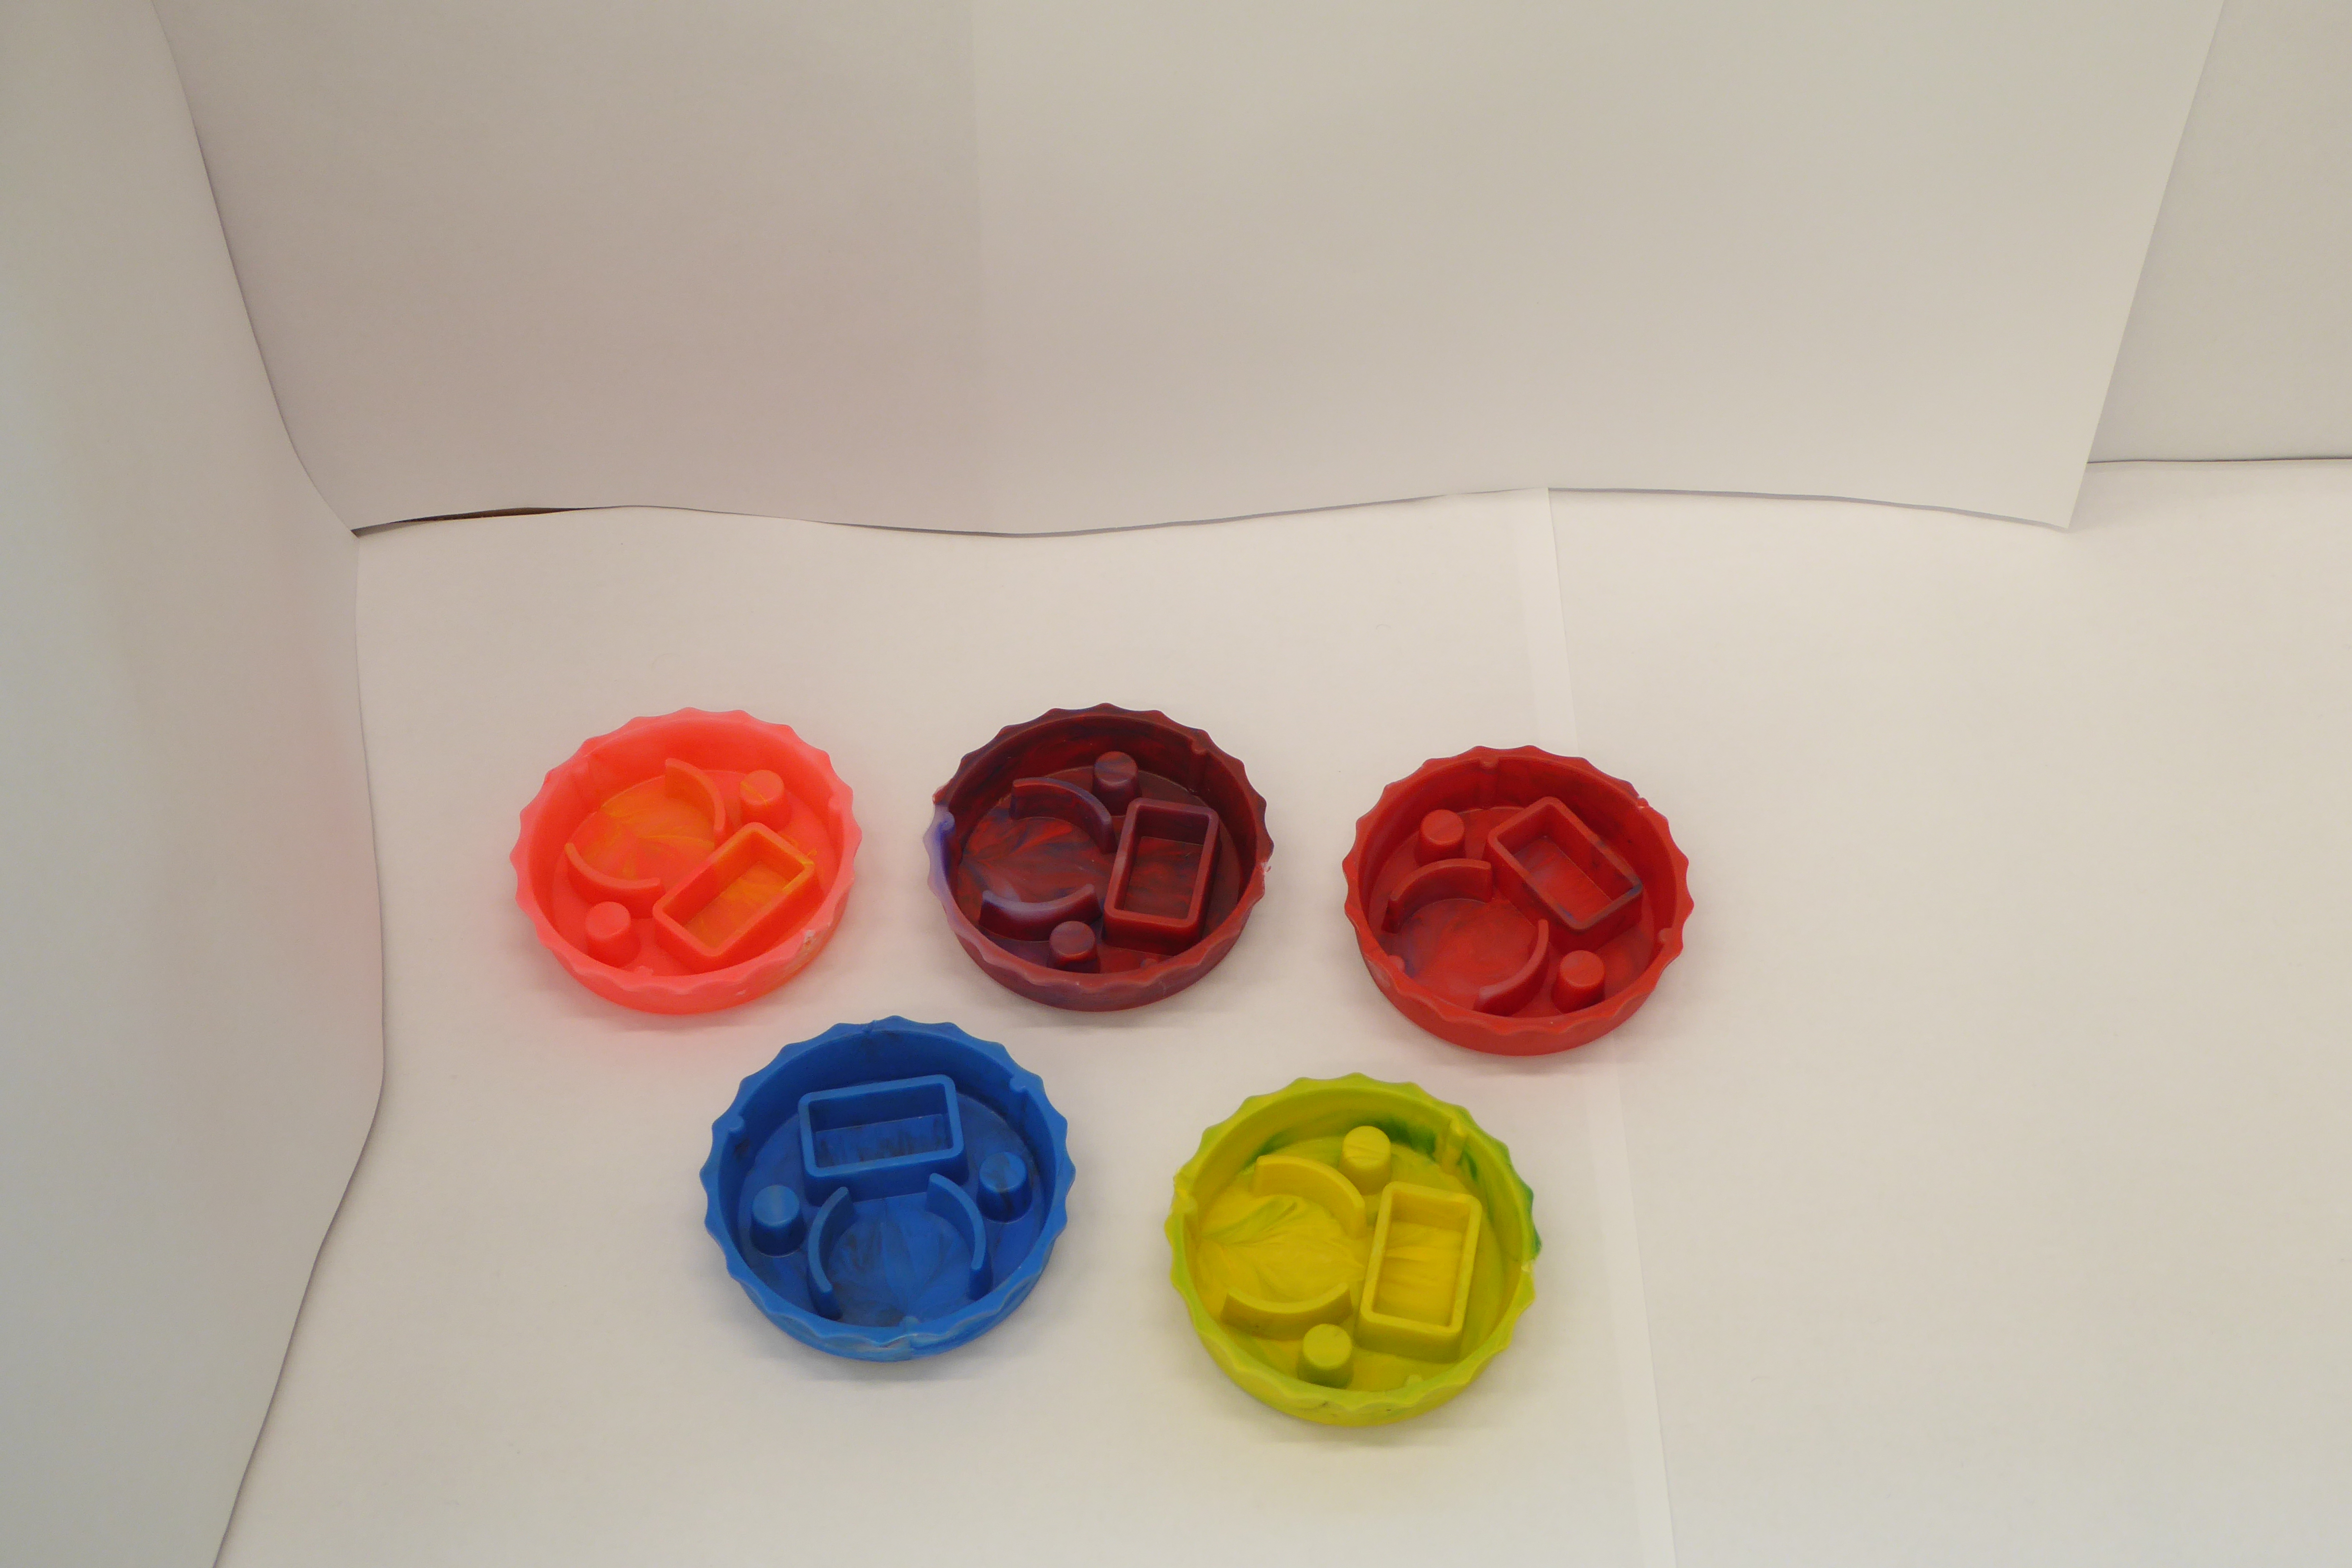
Label: Bottle Opener - Cover